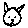
Label: cat